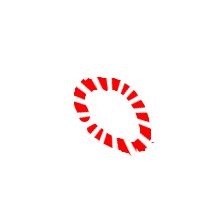
Shape: circle